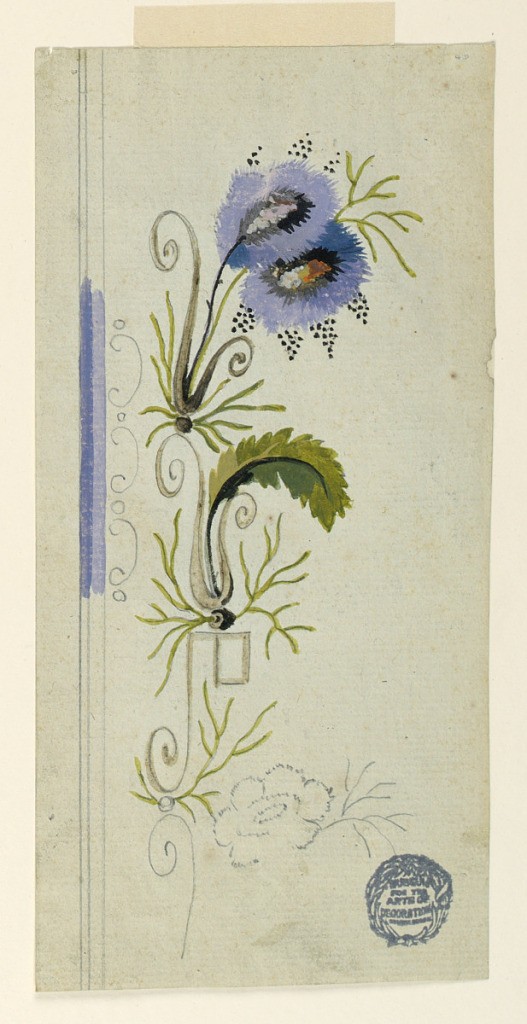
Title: Design for a Waistcoat
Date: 1785-1795
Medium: Pencil and various gouaches on paper
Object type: Drawing
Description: Design for the embroidered border of a man's waistcoat. Two lilac stripes and a sketched crest border are shown at left. A palmette plant with a leaf and a plant with two feathery blossoms alternate in a vertical row, the repeats being separated by a scroll.